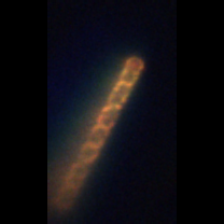
Taxon: Chaetoceros
Group: Diatoms